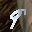
Label: 9